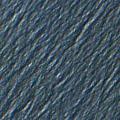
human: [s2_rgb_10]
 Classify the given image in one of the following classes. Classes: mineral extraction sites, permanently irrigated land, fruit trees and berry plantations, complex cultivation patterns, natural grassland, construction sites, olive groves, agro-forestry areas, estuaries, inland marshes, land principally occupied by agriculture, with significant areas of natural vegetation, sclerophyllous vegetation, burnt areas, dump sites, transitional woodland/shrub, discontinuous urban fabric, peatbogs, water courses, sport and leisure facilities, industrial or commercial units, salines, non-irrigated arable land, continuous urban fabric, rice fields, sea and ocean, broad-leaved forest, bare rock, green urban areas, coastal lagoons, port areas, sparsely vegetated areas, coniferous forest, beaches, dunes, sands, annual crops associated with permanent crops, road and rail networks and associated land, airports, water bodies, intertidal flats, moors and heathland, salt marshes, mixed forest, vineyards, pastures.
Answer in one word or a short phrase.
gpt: sea and ocean